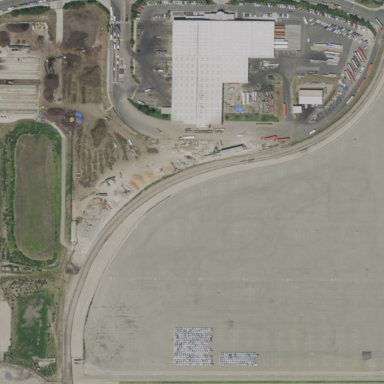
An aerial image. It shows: Industrial area dedicated to waste handling.